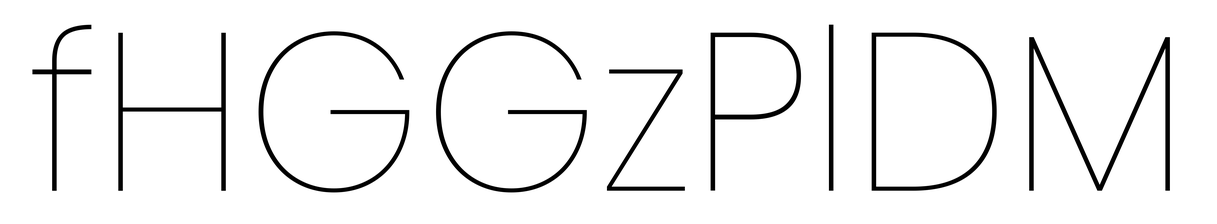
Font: Poppins-Thin